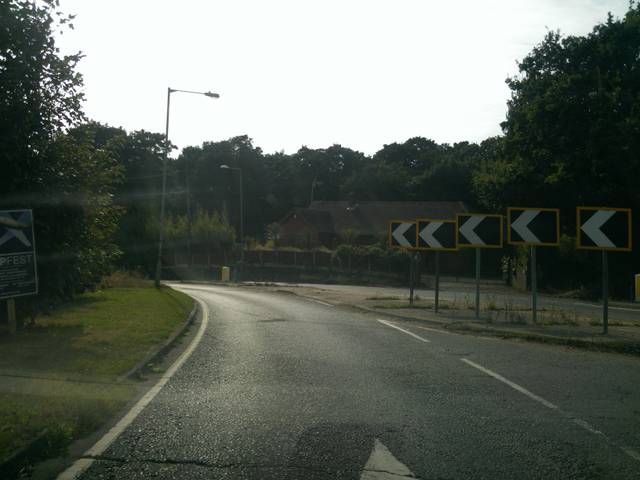
Region: United Kingdom
Coordinates: 51.863, 0.8267